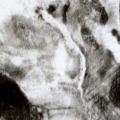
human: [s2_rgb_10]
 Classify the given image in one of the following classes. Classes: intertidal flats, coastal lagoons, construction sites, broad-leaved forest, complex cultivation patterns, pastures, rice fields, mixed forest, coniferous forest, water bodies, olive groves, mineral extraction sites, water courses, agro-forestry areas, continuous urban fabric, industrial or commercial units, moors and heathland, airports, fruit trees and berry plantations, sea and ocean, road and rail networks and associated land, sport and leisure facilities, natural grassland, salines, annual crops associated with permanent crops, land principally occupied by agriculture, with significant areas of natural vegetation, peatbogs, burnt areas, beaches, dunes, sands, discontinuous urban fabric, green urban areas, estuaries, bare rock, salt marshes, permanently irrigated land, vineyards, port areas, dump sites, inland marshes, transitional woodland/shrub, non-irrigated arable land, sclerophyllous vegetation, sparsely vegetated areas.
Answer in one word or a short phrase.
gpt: coniferous forest, mixed forest, transitional woodland/shrub, peatbogs